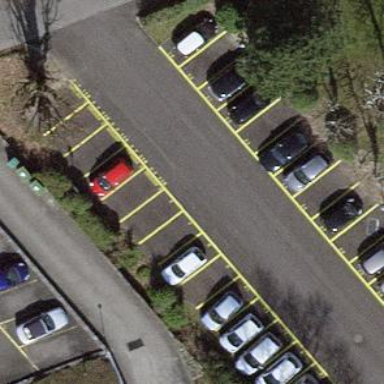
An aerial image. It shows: Parking area with surface.